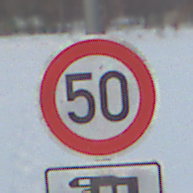
Verkehrszeichen: Geschwindigkeit50
Zusatzzeichen unten: HinweisDurchSinnbild23
Umgebung: Outdoor, Nature
Tageszeit: SunriseSunset
Wetter: PartlyCloudy
Licht: Natural
Jahreszeit: NotSpecified
Kontrast: LowContrast